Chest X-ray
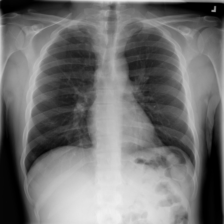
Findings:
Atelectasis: negative
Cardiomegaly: negative
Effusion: negative
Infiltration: negative
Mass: negative
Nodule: negative
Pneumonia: negative
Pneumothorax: negative
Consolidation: negative
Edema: negative
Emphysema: negative
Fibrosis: negative
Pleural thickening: negative
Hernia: negative